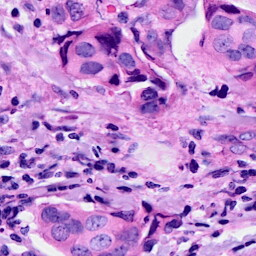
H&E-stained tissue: Breast